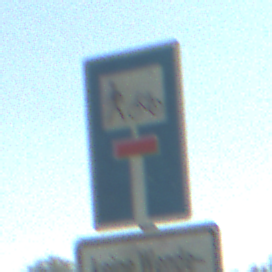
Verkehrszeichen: SackgasseRadverkehrFussgaengerDurchlaessig
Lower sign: HinweisGeaenderteVorfahrtVerkehrsfuehrungVerkehrsregelung3
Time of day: Midday
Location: Outdoor (Nature)
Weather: Clear
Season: NotSpecified
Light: Natural